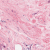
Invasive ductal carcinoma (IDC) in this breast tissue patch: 0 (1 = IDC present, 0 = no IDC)